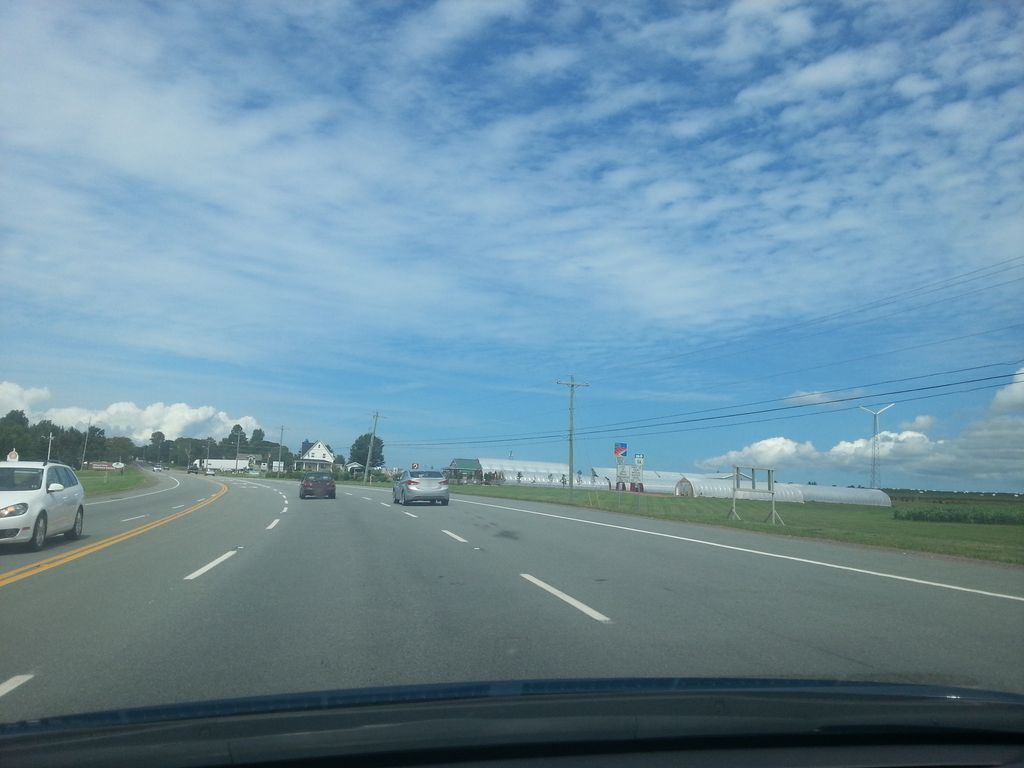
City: charlottetown